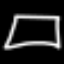
Label: square